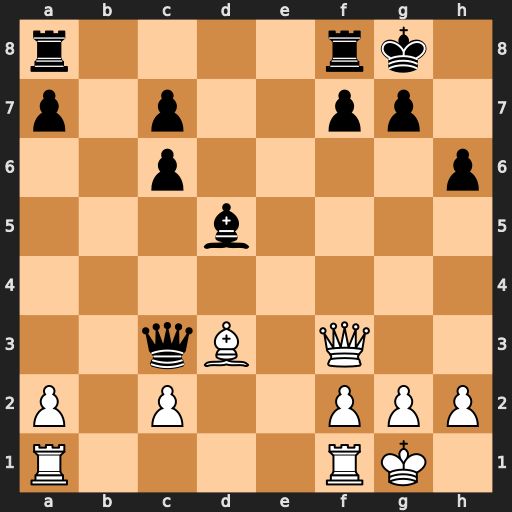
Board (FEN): r4rk1/p1p2pp1/2p4p/3b4/8/2qB1Q2/P1P2PPP/R4RK1
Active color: w
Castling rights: -
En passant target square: -
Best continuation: Bh7+ Kxh7 Qxc3